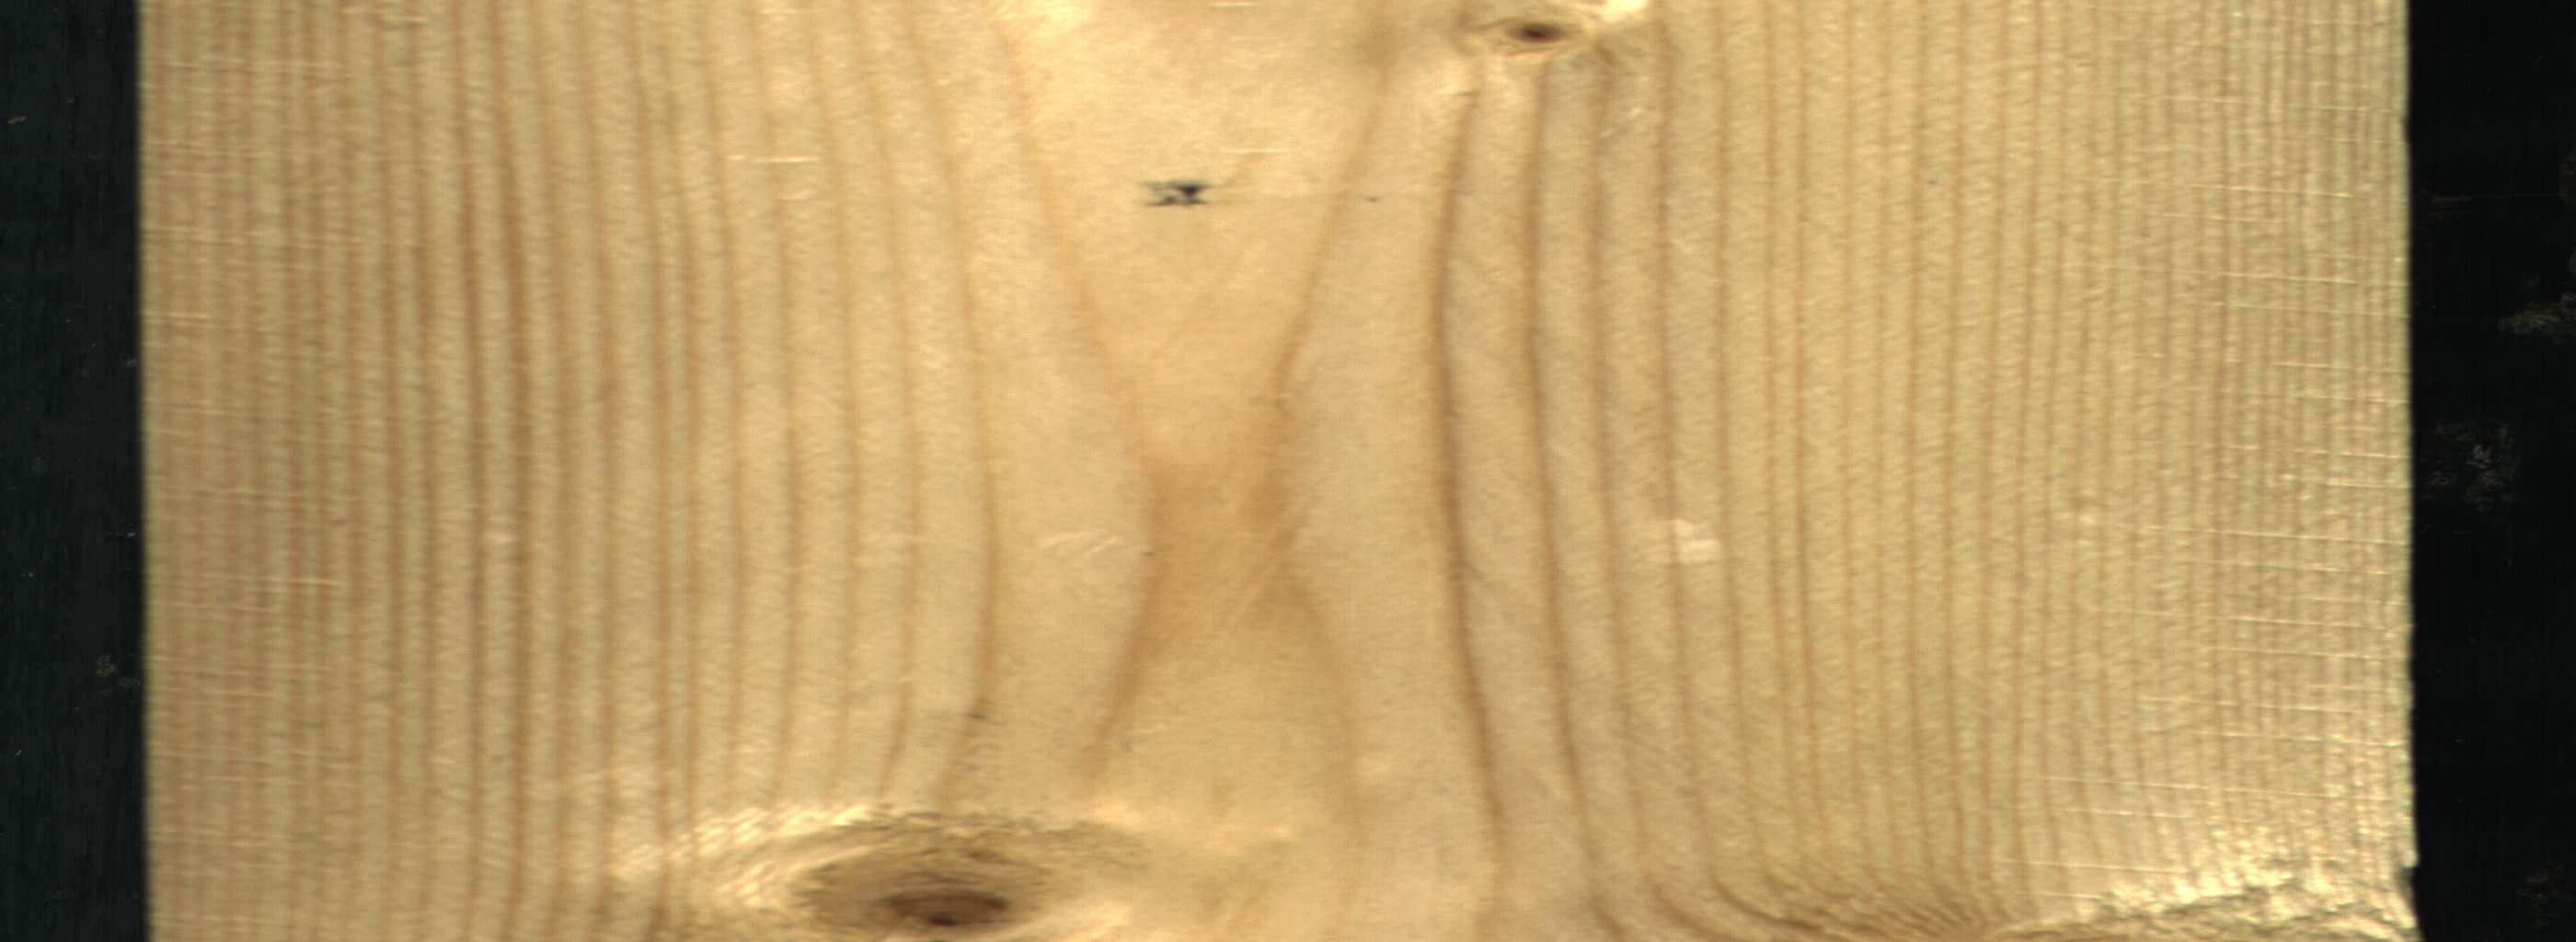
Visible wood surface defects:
Live_Knot
Live_Knot